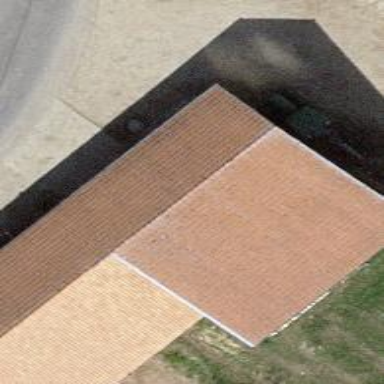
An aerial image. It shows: Simple house.